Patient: sex M, age 69
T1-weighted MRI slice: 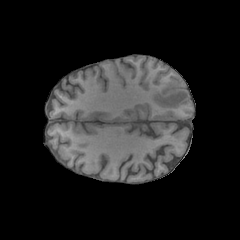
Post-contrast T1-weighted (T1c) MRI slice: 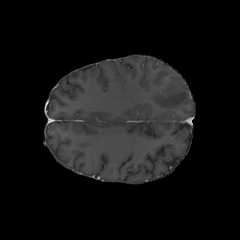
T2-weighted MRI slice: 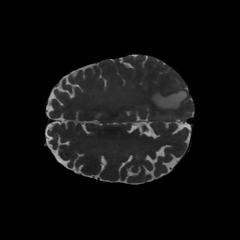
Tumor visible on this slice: yes
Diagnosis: Glioblastoma, IDH-wildtype
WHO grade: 4